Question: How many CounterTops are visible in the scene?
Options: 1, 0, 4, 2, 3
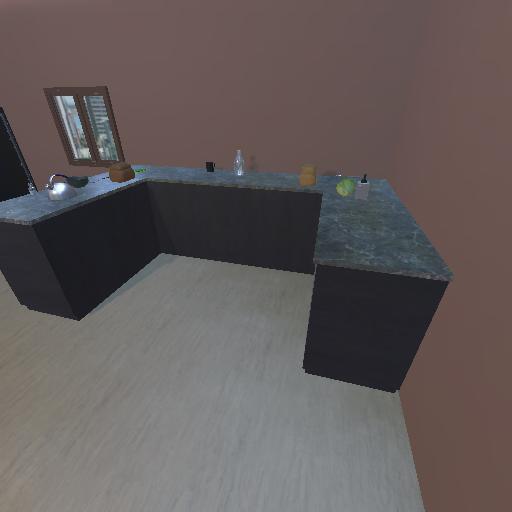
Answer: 1